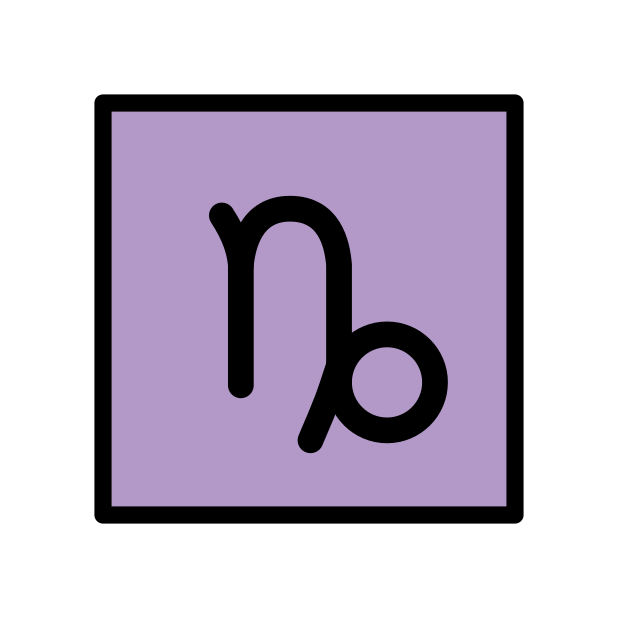
Emoji: ♑
Name: capricorn
Unicode: 0x2651